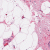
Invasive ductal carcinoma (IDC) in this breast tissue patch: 0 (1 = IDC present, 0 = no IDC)